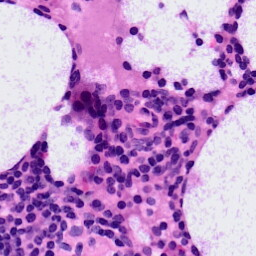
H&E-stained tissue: LymphNode